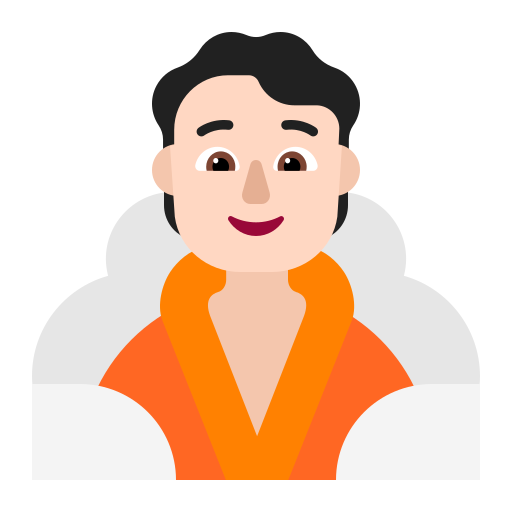
person in steamy room flat light